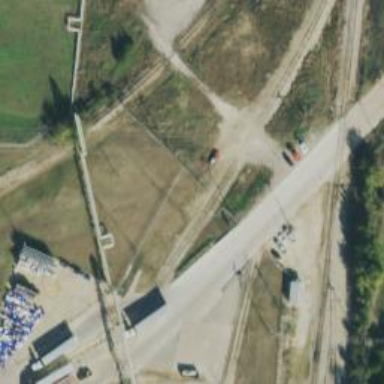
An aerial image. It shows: Rail spur service.